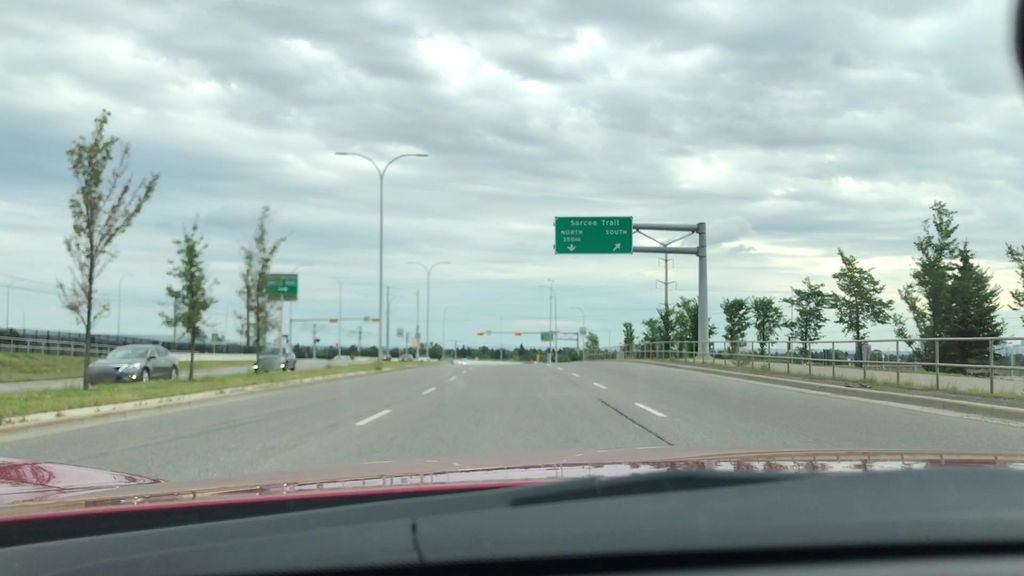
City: calgary